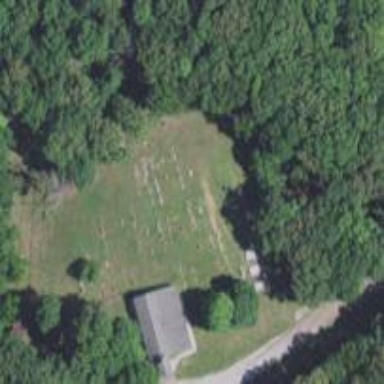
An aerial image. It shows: Cemetery.